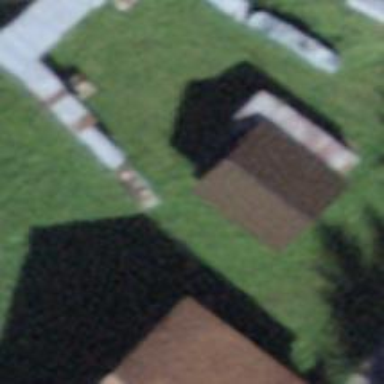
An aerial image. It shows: Rural barn.